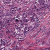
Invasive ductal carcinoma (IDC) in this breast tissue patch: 1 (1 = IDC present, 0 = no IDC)